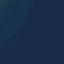
Land use / land cover class: SeaLake